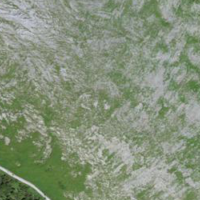
EUNIS habitat code: 26
Species observed at this site:
Campanula glomerata